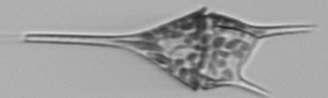
Label: Tripos_lineatus